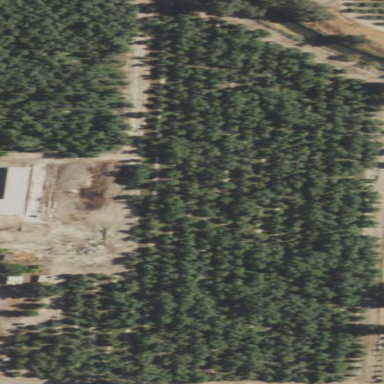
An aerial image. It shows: Orchard filled with walnut trees.